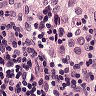
Metastatic tissue present: no